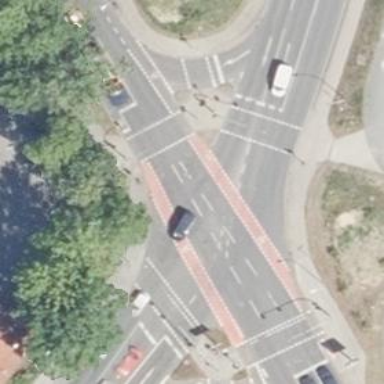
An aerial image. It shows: Secondary road leading to roundabout.